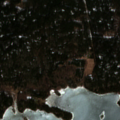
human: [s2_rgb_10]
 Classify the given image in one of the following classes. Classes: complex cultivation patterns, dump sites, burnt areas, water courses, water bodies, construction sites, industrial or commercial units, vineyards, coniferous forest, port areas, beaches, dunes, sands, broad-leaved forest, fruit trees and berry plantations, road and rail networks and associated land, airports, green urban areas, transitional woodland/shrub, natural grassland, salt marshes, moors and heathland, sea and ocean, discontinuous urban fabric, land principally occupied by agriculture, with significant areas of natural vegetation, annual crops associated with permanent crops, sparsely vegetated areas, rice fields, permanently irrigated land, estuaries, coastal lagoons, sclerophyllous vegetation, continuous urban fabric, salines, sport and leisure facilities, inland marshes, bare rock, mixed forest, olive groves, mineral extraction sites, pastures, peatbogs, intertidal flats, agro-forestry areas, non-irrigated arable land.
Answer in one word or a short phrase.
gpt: coniferous forest, mixed forest, sea and ocean